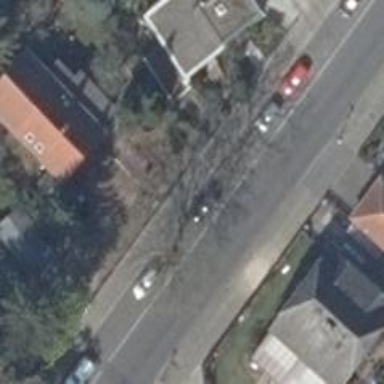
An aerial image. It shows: Avenue of deciduous broadleaved trees.